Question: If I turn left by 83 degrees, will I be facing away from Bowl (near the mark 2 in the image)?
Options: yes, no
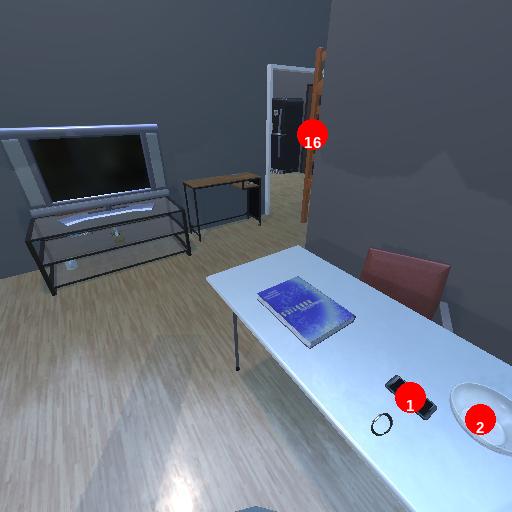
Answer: yes